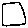
Label: square